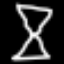
Label: hourglass